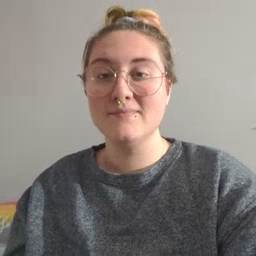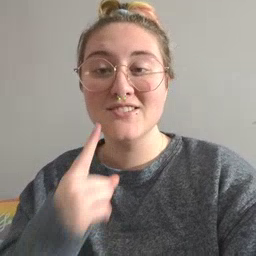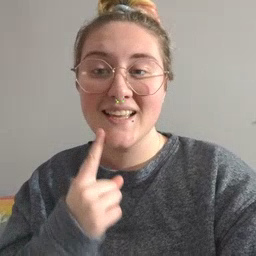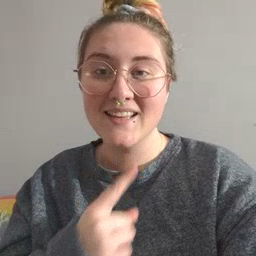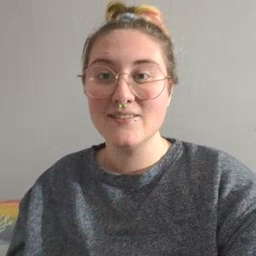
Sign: chin